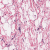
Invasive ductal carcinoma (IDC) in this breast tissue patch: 0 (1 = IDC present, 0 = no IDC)